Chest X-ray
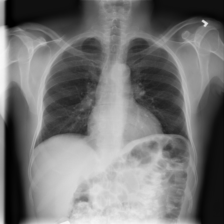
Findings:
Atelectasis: negative
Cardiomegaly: negative
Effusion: negative
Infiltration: negative
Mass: negative
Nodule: negative
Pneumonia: negative
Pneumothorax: negative
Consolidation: negative
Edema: negative
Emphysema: negative
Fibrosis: negative
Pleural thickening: negative
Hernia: negative